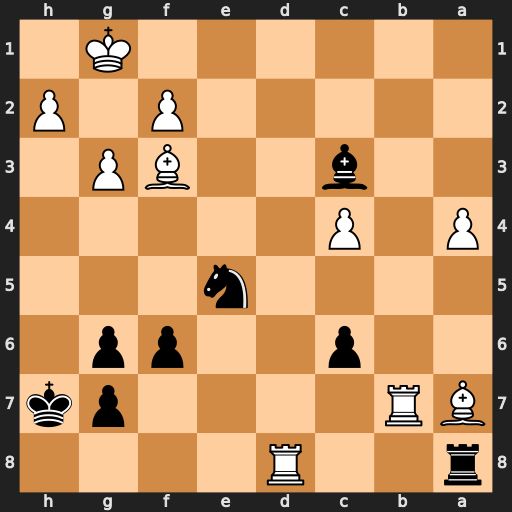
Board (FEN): r2R4/BR4pk/2p2pp1/4n3/P1P5/2b2BP1/5P1P/6K1
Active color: b
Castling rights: -
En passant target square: -
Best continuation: Nxf3+ Kg2 Ne1+ Kf1 Rxd8